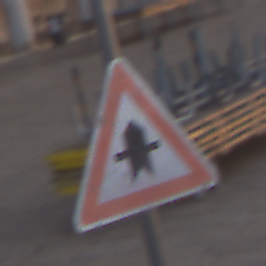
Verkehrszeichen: Vorfahrt
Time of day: SunriseSunset
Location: Outdoor (Urban)
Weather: Clear
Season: NotSpecified
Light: Natural